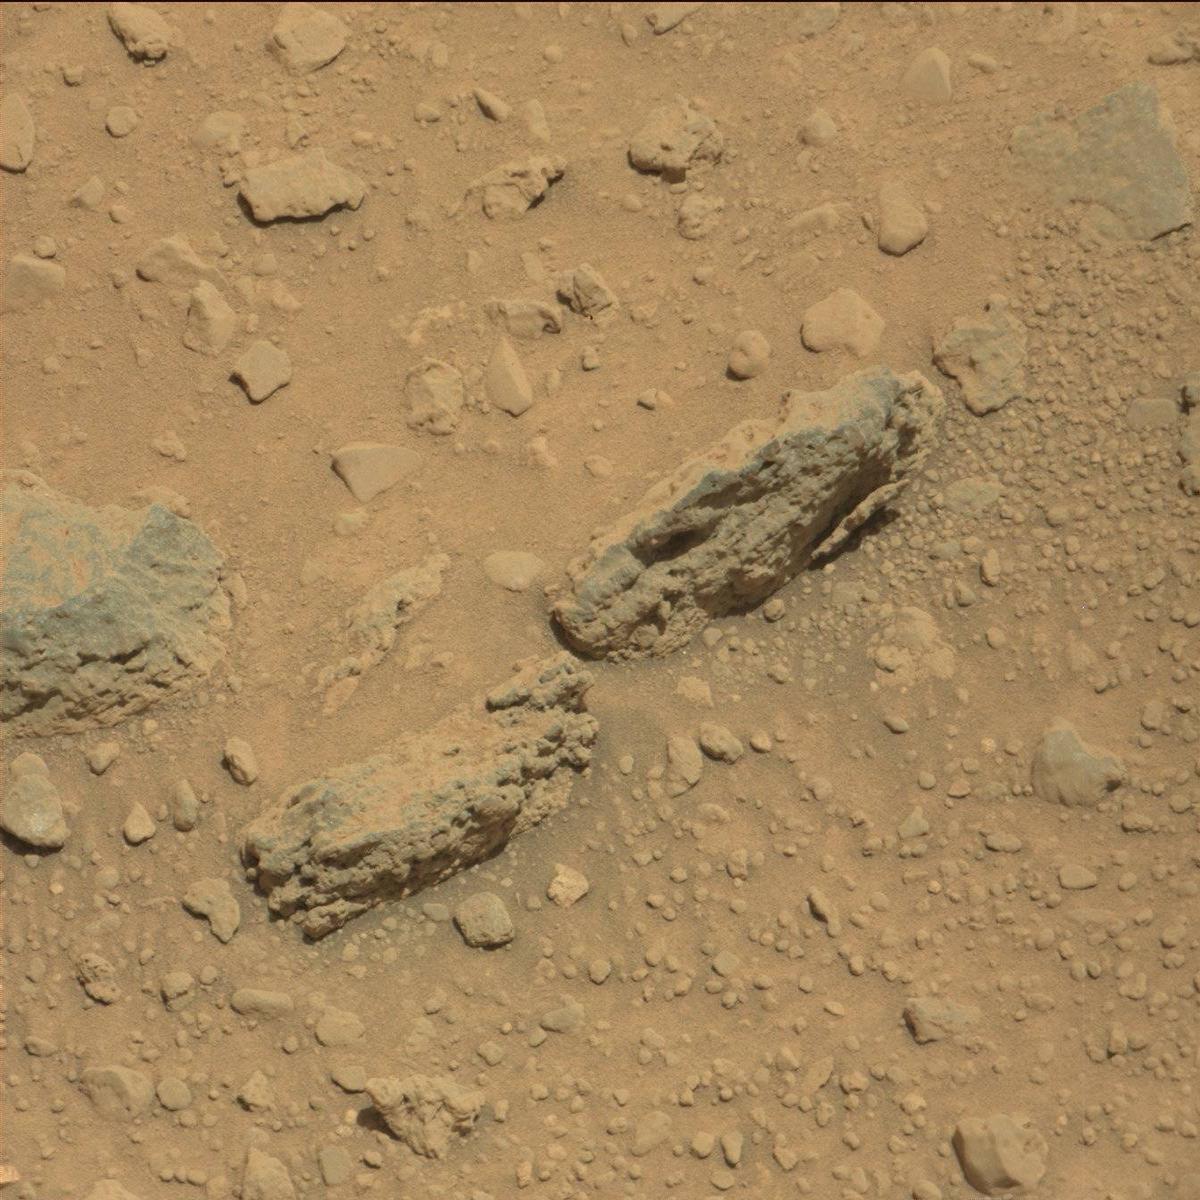
Terrain classes present: Bedrock, Rock, Sand / Soil